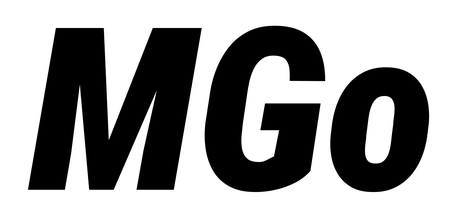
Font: Roboto-Italic_Condensed_Black_Italic